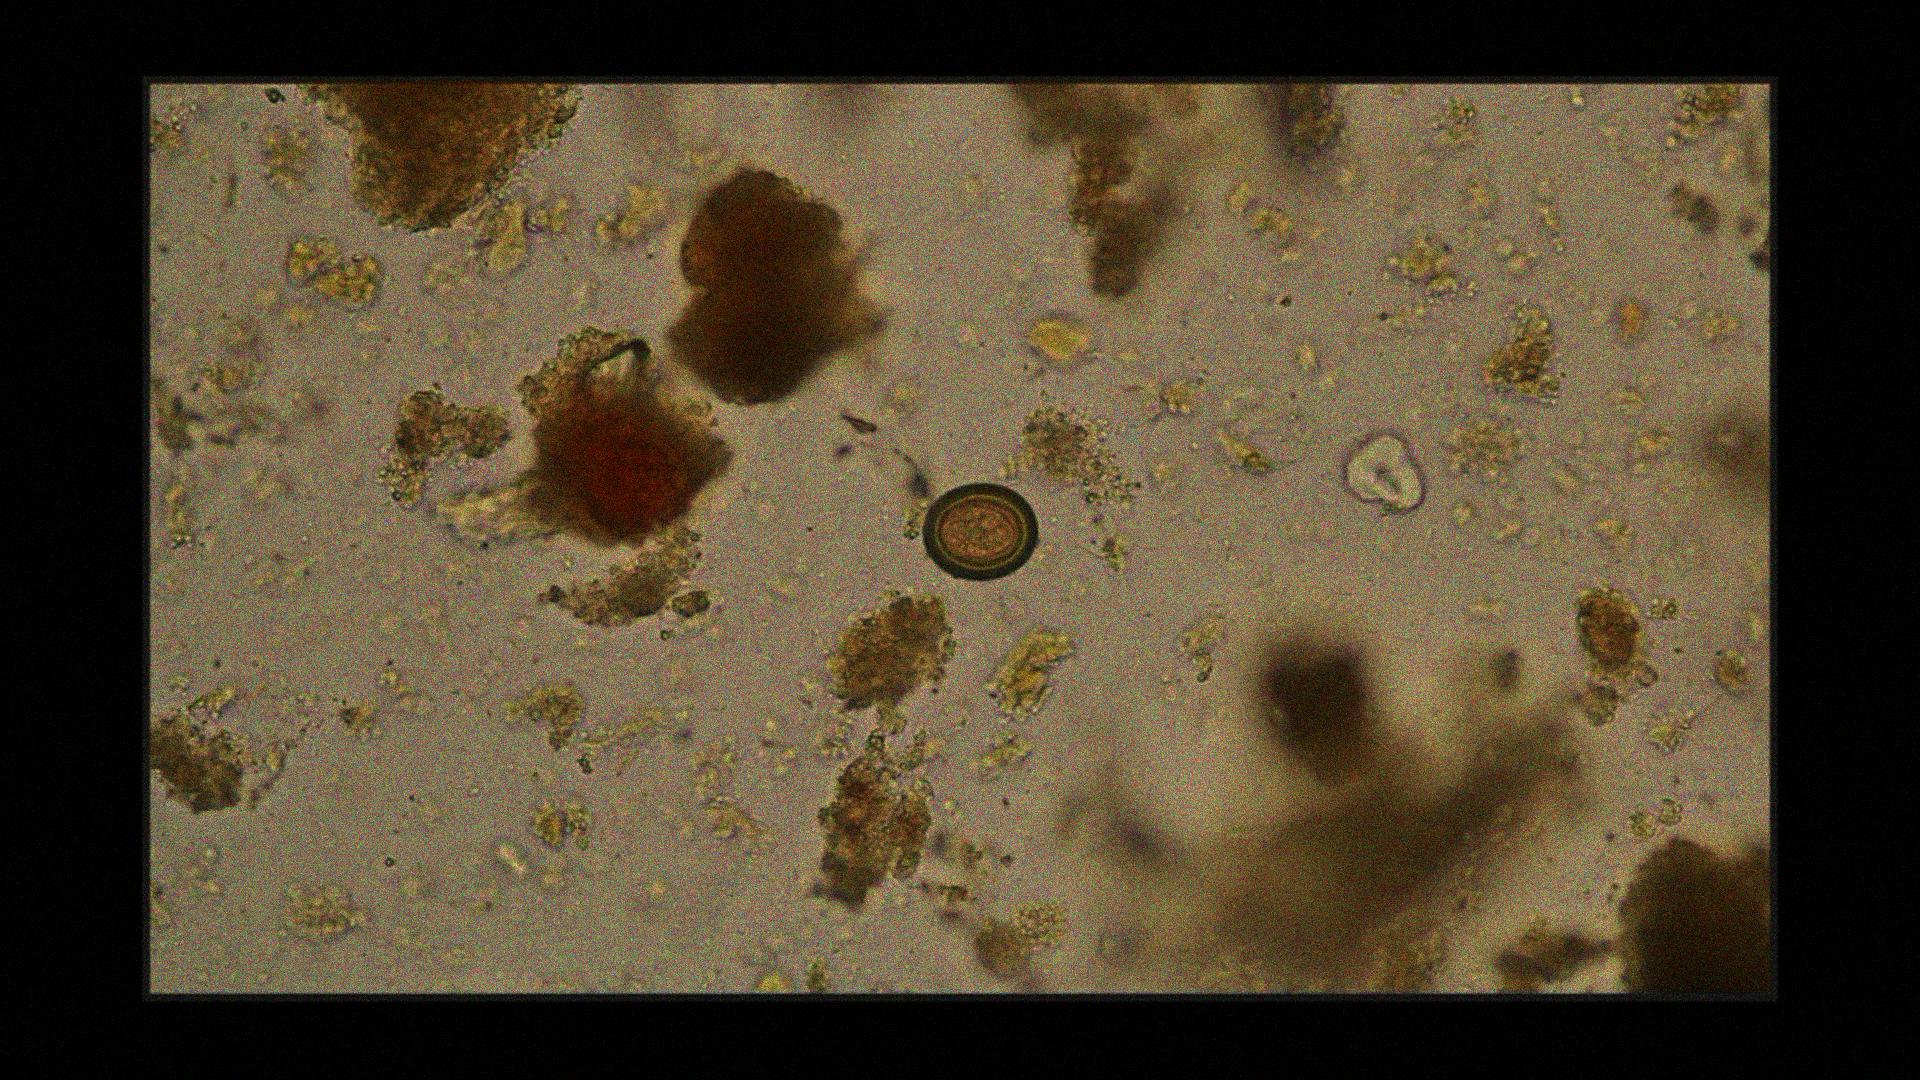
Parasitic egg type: Taenia spp. egg